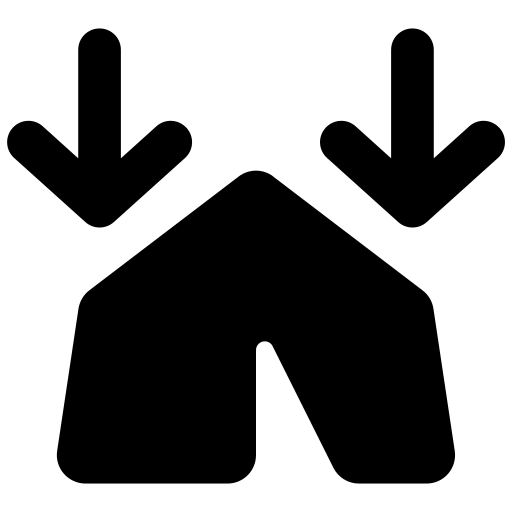
Tags: icon, FontAwesome, fa-icon, solid, tent, arrows, down